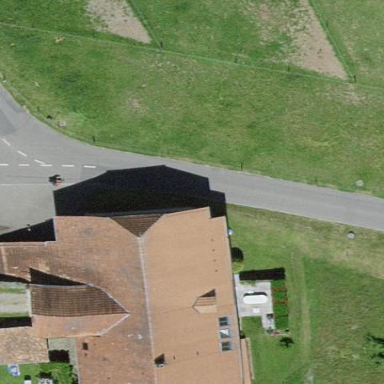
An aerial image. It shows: Farm building.